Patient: sex F, age 62
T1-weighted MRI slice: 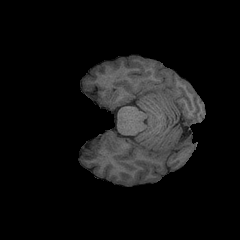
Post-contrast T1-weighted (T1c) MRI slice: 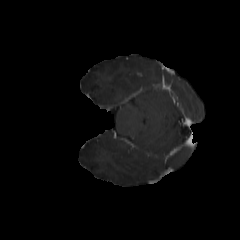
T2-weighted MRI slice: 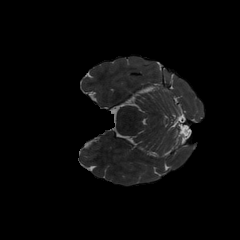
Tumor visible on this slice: no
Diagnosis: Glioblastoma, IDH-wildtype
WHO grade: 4